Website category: university
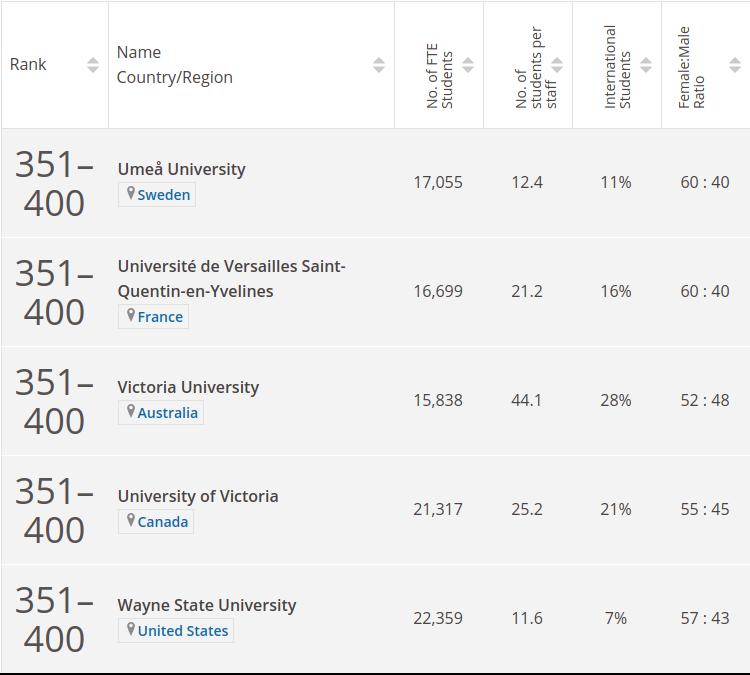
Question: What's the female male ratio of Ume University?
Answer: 60 : 40

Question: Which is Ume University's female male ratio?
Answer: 60 : 40

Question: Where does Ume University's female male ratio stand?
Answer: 60 : 40

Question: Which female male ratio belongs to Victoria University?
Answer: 52 : 48

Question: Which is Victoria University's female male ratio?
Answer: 52 : 48

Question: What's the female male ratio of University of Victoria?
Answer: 55 : 45

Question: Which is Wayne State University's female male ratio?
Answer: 57 : 43

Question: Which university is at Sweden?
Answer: Ume University

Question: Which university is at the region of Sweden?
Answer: Ume University

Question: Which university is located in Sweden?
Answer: Ume University

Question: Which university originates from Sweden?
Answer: Ume University

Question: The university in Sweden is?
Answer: Ume University

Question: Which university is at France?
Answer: Universit de Versailles Saint-Quentin-en-Yvelines

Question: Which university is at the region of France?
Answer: Universit de Versailles Saint-Quentin-en-Yvelines

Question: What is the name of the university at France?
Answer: Universit de Versailles Saint-Quentin-en-Yvelines

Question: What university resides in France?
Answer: Universit de Versailles Saint-Quentin-en-Yvelines

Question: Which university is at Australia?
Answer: Victoria University

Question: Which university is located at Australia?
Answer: Victoria University

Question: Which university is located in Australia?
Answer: Victoria University

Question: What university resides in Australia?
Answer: Victoria University

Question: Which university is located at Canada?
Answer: University of Victoria

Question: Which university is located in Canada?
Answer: University of Victoria

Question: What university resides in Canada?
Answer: University of Victoria

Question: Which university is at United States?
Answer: Wayne State University

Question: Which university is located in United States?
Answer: Wayne State University

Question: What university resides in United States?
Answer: Wayne State University

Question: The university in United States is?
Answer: Wayne State University

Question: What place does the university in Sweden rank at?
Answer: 351400

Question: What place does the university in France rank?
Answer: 351400

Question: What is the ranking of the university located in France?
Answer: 351400

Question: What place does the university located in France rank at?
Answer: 351400

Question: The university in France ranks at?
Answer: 351400

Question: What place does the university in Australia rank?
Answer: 351400

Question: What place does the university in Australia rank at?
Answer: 351400

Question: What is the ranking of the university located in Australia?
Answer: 351400

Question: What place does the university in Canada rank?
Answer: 351400

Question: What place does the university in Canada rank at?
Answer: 351400

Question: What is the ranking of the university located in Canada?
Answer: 351400

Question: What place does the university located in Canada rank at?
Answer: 351400

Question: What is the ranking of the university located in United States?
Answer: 351400